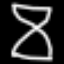
Label: hourglass